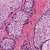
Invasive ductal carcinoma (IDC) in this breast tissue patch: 0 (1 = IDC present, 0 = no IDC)